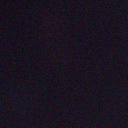
Screen state: off